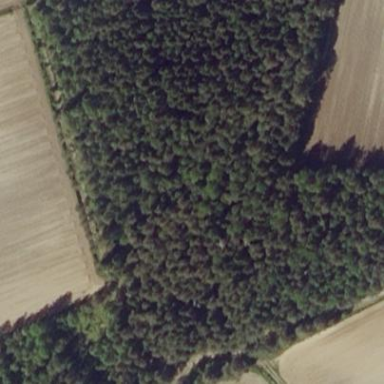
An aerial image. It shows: Forest area with woodland.